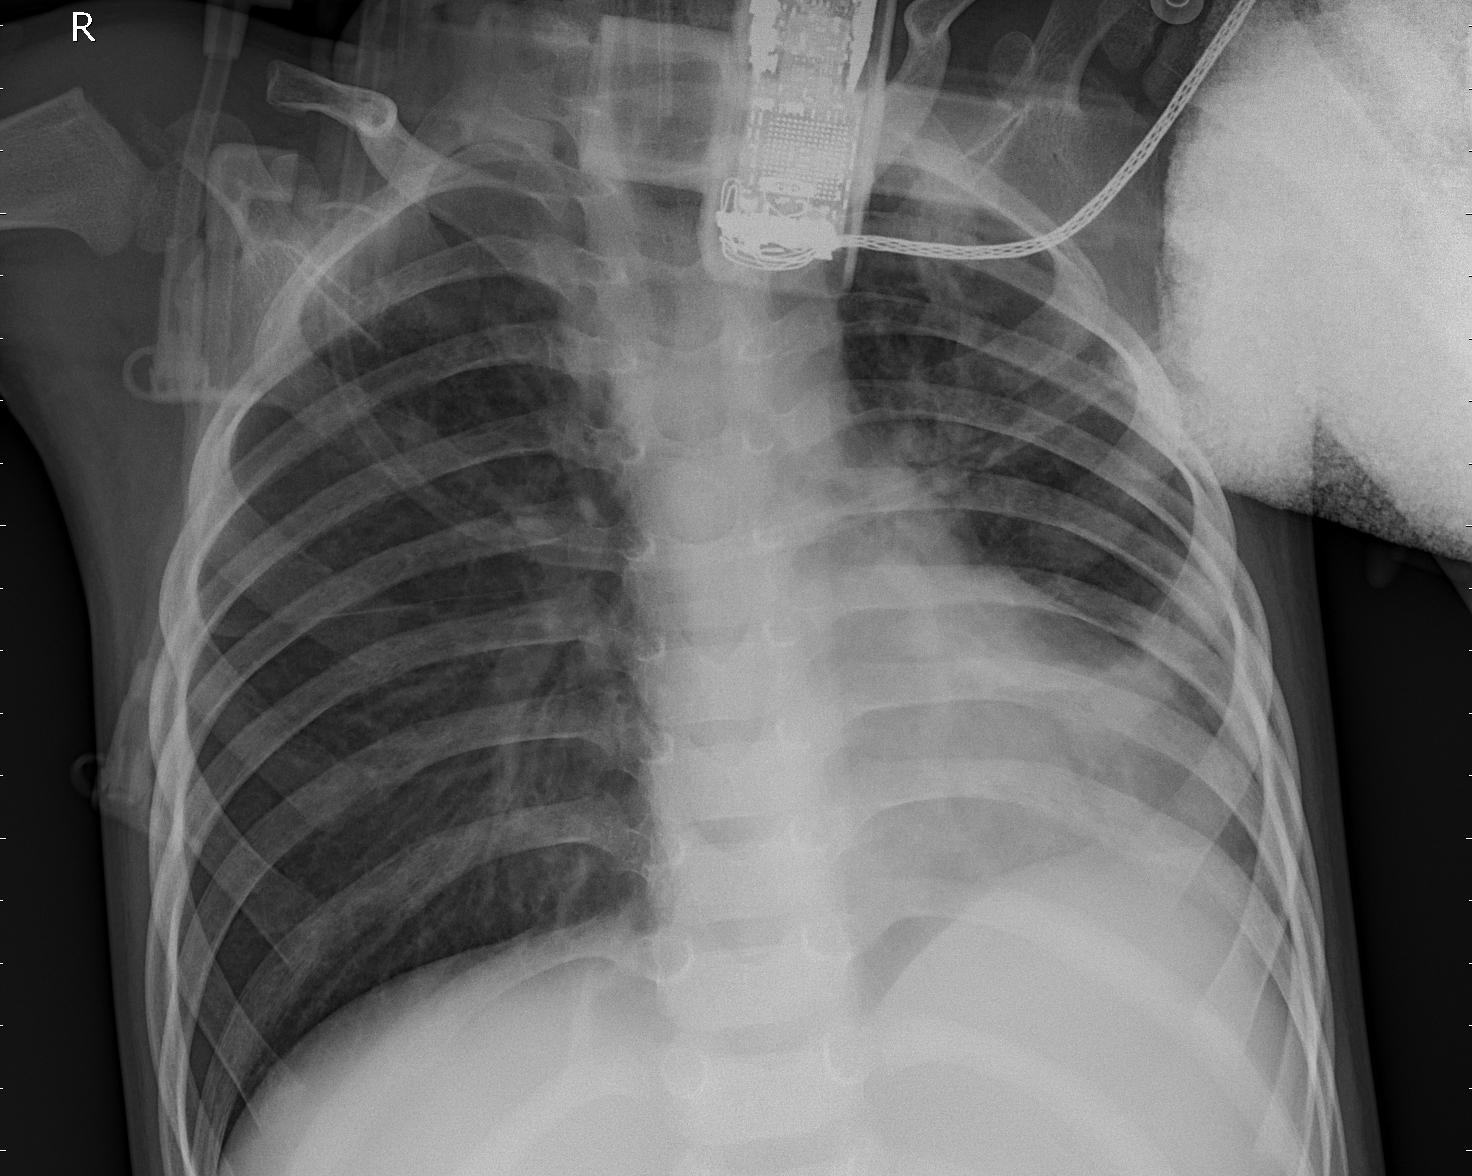
Diagnosis: PNEUMONIA